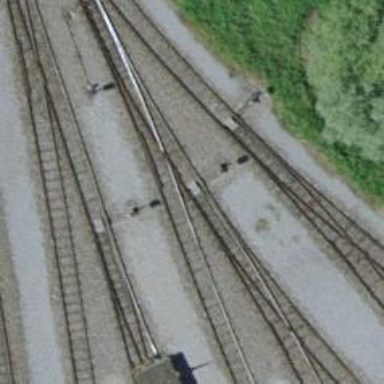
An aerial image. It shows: Railway switch.